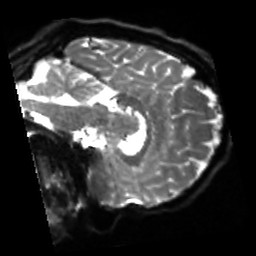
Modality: sbref
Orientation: sagittal
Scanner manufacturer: siemens
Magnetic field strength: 3 T
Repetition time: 4 s
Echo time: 0.0594 s